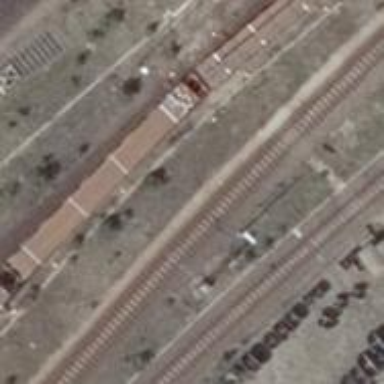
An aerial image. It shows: Railway switch.